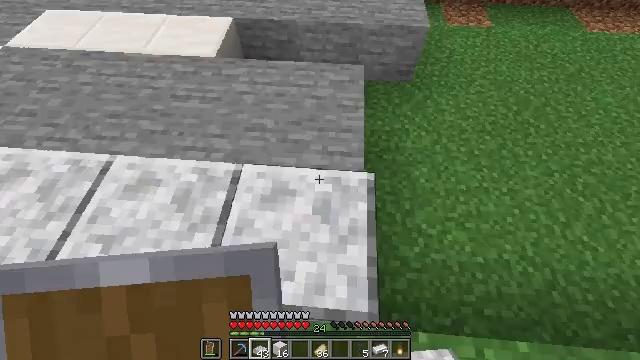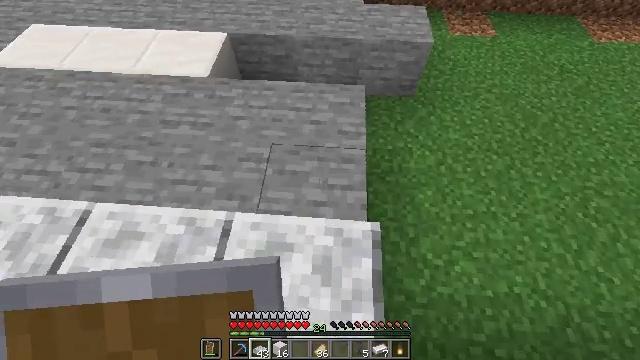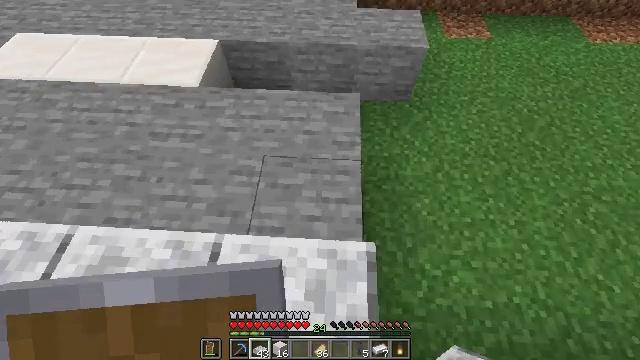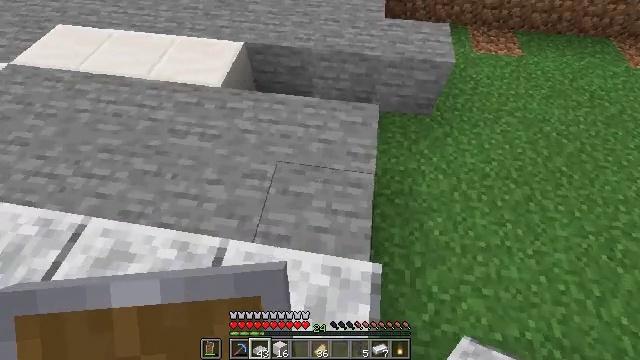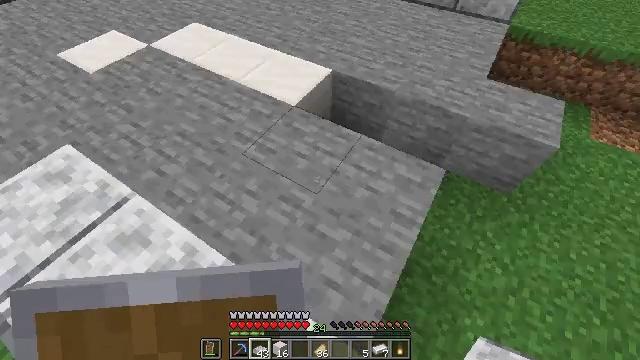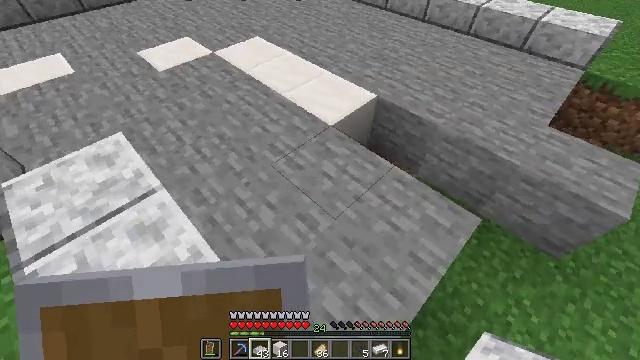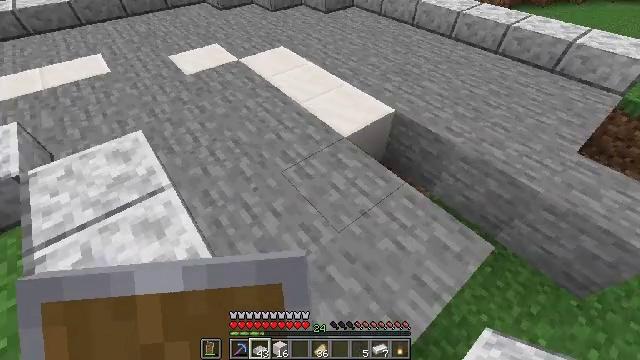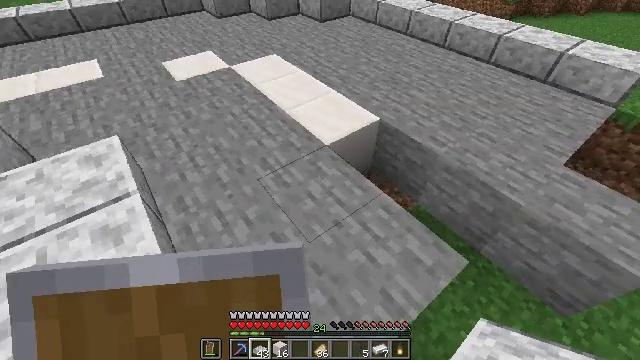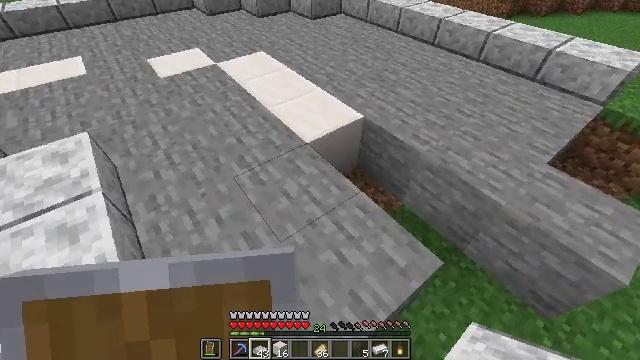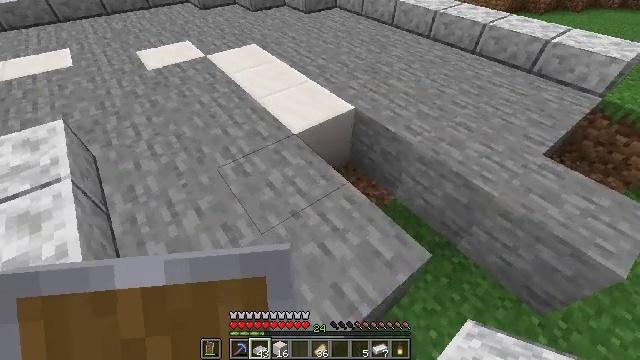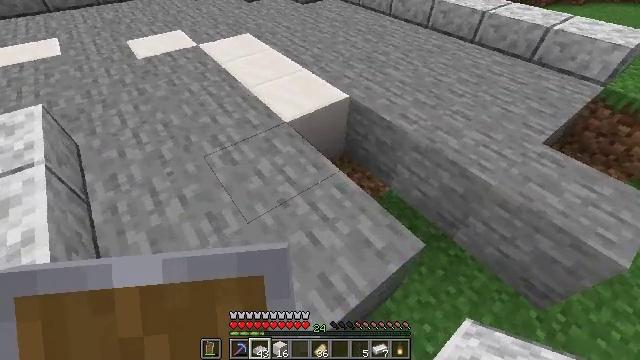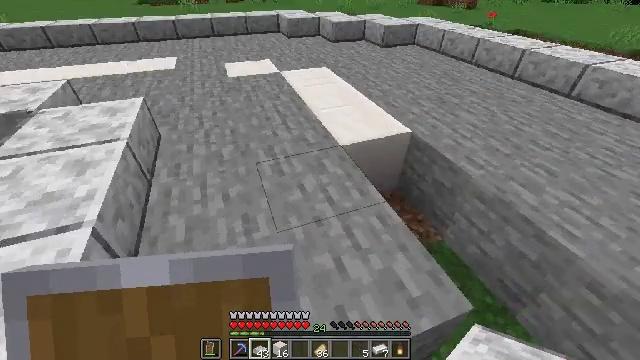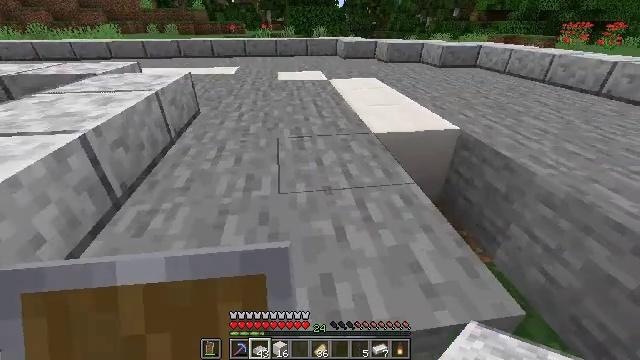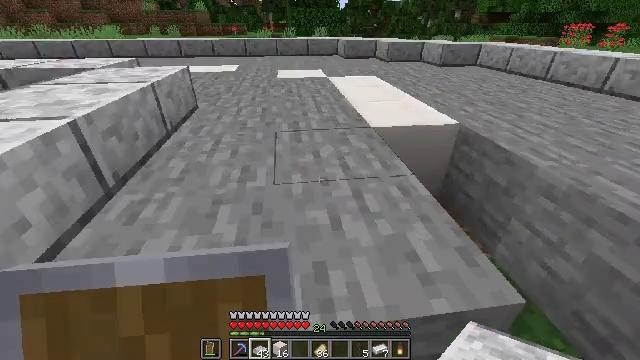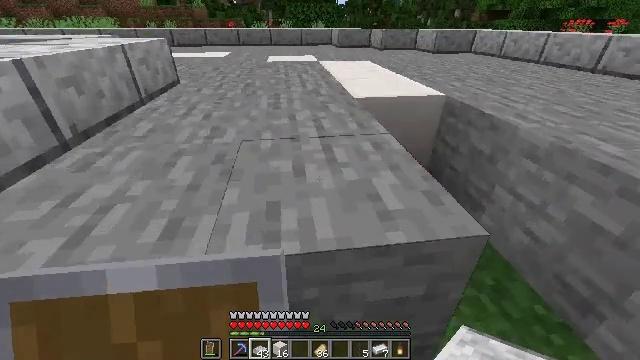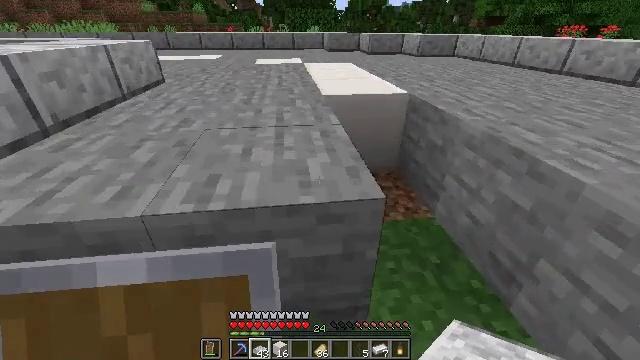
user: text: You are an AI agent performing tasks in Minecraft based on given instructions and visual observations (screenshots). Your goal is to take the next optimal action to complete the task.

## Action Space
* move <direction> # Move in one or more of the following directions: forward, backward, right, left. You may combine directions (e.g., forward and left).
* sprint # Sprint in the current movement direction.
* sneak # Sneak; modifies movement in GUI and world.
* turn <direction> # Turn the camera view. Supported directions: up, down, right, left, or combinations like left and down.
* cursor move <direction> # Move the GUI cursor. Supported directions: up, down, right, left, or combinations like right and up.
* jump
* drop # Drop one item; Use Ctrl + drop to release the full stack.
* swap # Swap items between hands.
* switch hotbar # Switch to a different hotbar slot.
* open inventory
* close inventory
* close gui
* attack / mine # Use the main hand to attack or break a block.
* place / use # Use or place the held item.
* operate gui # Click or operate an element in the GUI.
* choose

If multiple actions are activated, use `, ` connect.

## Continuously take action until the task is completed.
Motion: motion action
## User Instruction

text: Mine the polished diorite slab from the floor.
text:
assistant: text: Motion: move forward
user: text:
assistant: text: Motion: move forward and move right
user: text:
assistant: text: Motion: move forward and move right, turn left
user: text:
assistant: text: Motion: move forward and move right, turn left and up
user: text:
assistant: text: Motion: move forward and move right, turn left and up
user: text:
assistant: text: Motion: move right, turn left and up
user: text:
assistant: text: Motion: move right, turn left and up
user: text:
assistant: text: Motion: move right
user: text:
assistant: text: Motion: move right
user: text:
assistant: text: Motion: move right
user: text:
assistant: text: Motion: move right, turn left and up
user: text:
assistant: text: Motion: move right, turn left and up
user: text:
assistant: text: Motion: move back and move right
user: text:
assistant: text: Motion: move back and move right
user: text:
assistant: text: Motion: move back and move right
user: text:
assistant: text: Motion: move back and move right, turn up
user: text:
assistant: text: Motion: move back and move right, turn up
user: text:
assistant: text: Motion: move back and move right, turn up
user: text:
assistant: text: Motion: move back and move right, turn up
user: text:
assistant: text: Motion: move back and move right, turn up
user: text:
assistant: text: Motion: move back and move right
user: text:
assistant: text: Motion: move back and move right
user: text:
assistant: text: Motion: move back and move right
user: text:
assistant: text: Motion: move back and move right
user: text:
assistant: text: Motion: move right
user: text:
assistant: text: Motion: move right
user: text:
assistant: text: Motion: move forward and move right
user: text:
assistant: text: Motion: move forward and move right
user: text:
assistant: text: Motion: move forward and move right
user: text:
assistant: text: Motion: move forward, turn left, jump